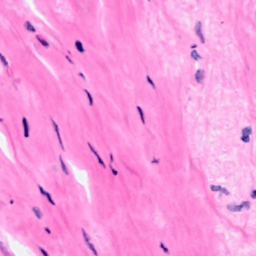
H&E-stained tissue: Breast